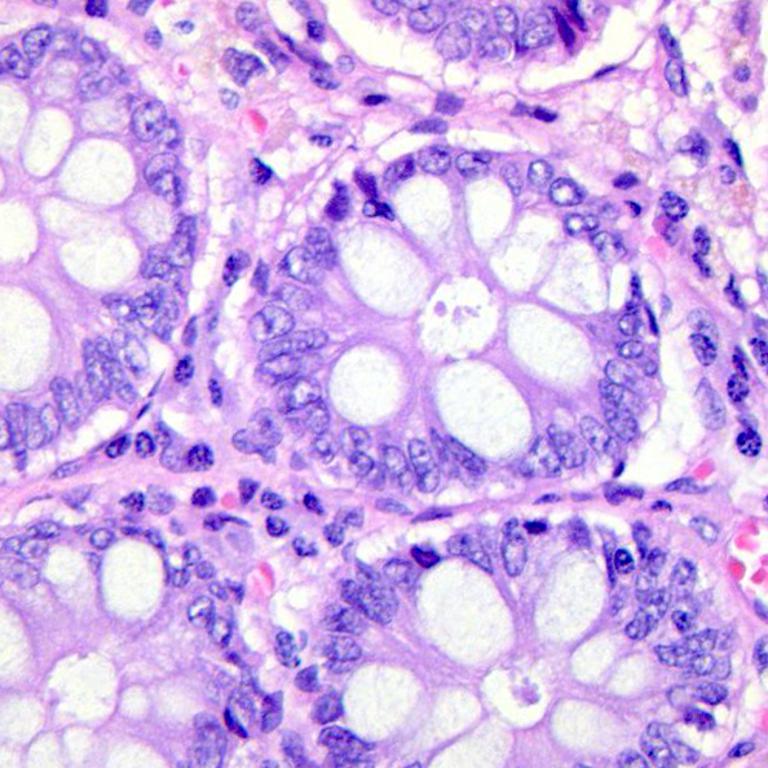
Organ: colon
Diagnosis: benign